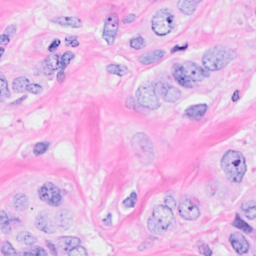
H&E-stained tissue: Breast